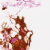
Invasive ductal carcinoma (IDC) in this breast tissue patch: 0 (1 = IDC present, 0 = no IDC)